Question: I was making an app in , and tried to load a different html document on a event. But when I tried to do this, I go this error (see in the image below)

So, have I done anything wrong, or is there a different way of doing this..?
Here is my code:
'''
const { app, BrowserWindow, ipcMain } = require('electron')
const path = require('path');
function createWindow () {
// Create the browser window.
const mainWindow = new BrowserWindow({
width: 800,
height: 600,
icon: "icon.png",
webPreferences: {
nodeIntegration: true
}
})
mainWindow.loadFile("index.html");
}
app.whenReady().then(() => {
createWindow()
app.on('activate', function () {
if(BrowserWindow.getAllWindows.length === 0) createWindow()
})
}).catch(err => console.log(err))
app.on('window-all-closed', function () {
if(process.platform !== 'darwin') app.quit()
})
ipcMain.on("login", (event, data) => {
Authenticator.getAuth(data.u, data.p).then(() => {
event.sender.send('done')
mainWindow.loadURL(path.join(__dirname, "home.html"))
}).catch((err) => {
event.sender.send("err", { er: err })
})
})
'''
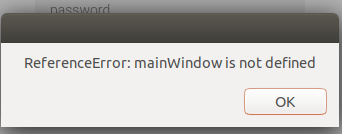
Answer: You defined it in 'createWindow'; it isn't accessible outside of that function.
So return it, and then capture it when you call 'createWindow':
'''
function createWindow () {
// ...
return mainWindow;
}
app.whenReady().then(() => {
const mainWindow = createWindow()
'''